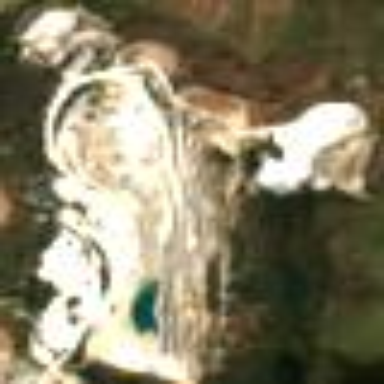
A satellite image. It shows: Quarry area.